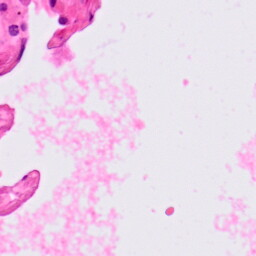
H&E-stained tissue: Lung